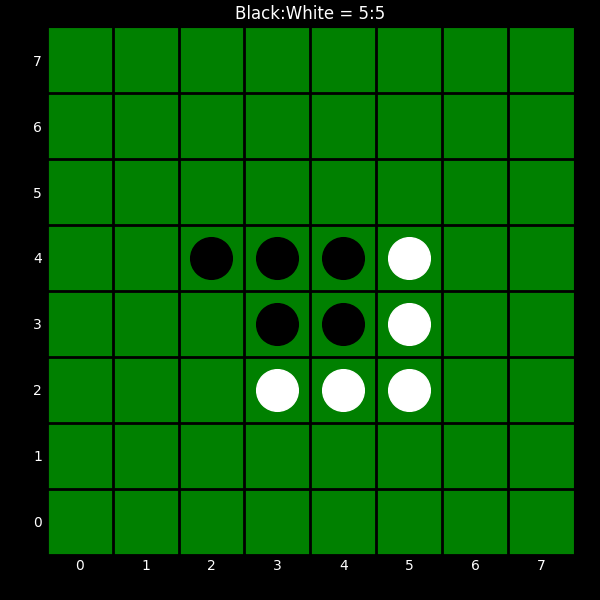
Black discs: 5
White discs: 5